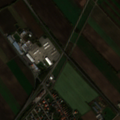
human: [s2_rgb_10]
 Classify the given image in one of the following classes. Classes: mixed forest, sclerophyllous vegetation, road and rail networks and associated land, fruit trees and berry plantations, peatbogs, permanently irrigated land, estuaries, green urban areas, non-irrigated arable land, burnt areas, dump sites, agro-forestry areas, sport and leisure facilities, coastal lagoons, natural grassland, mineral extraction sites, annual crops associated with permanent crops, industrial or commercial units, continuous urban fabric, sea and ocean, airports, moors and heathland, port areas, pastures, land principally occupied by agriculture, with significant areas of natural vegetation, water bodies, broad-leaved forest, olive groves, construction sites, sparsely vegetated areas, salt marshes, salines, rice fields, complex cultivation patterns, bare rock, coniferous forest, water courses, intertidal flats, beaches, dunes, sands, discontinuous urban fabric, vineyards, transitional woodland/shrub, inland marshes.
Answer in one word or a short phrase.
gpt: discontinuous urban fabric, non-irrigated arable land